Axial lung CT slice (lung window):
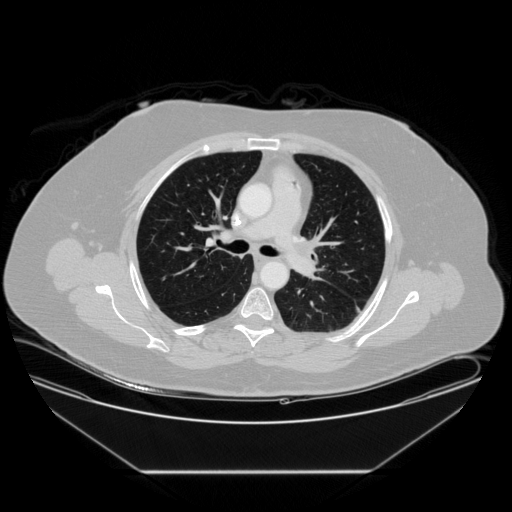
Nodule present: no